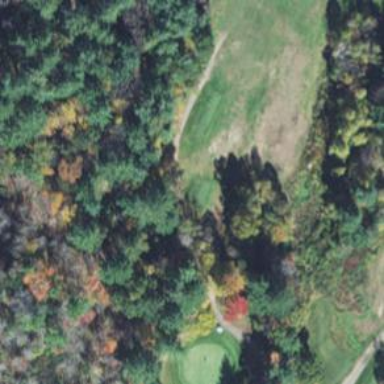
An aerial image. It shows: Path used for both walking and golf.